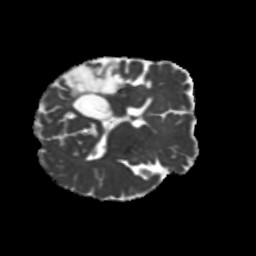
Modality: MD
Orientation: axial
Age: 62
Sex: female
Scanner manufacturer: siemens
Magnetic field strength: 3 T
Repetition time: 5.25 s
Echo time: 0.08 s